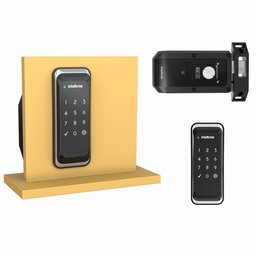
Label: electronics